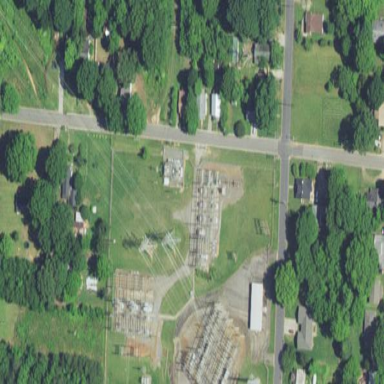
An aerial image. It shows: Fence surrounds transmission level power substation.